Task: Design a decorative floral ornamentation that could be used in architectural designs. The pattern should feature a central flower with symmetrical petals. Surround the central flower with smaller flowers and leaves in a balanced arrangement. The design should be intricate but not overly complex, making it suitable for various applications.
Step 233:
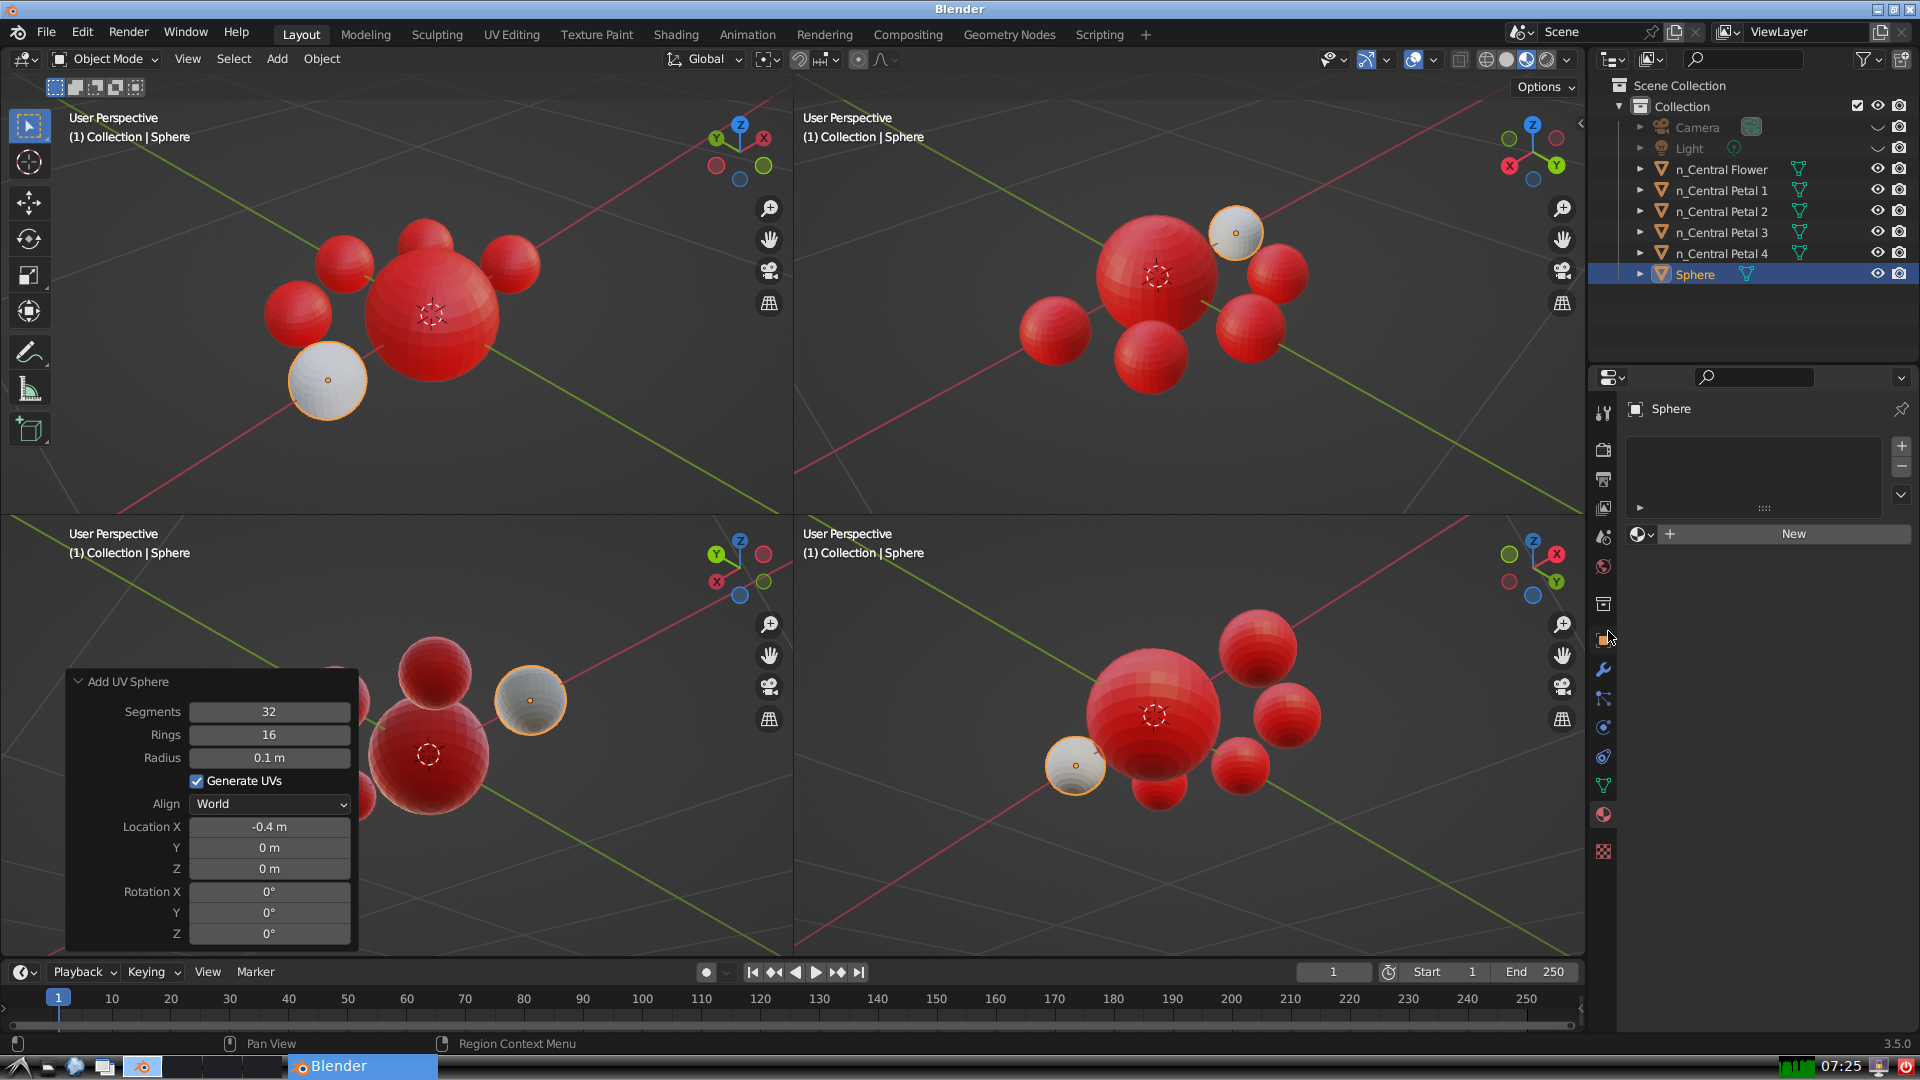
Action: click: no